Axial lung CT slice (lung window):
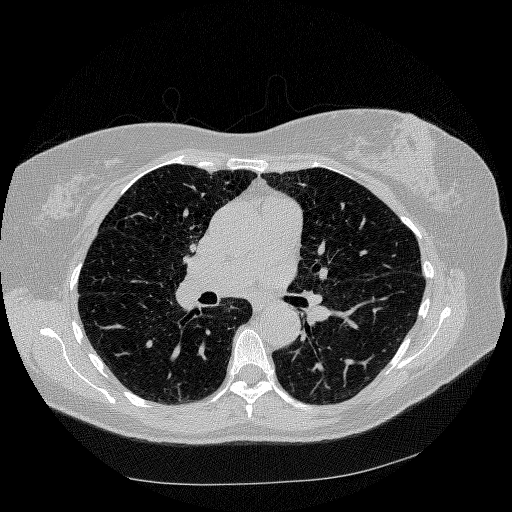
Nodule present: no